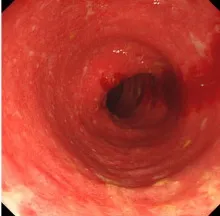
The endoscopy image in all stages of the treatment. (A) The colonoscopy before colectomy. The colonoscopy showed the mucosa was diffusely congested, with edema. Shallow ulcers were formed, and covered with white patches. The colonic bag disappeared, and the vein texture was unclear.
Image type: endoscopy (airway_endoscopy)